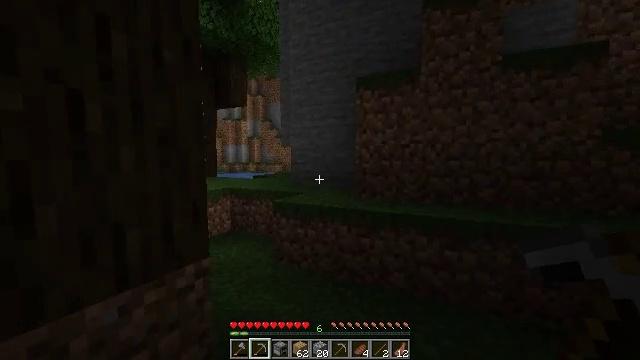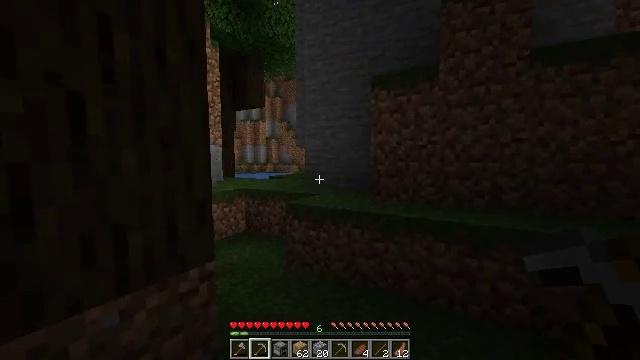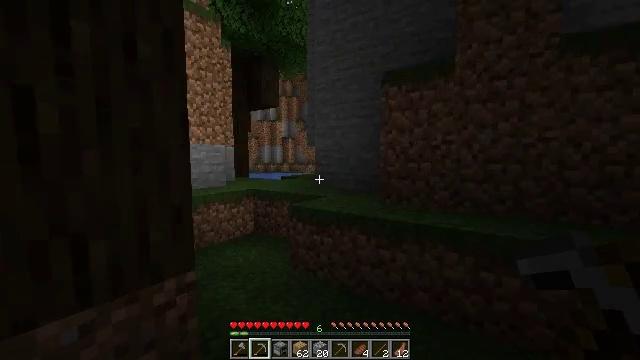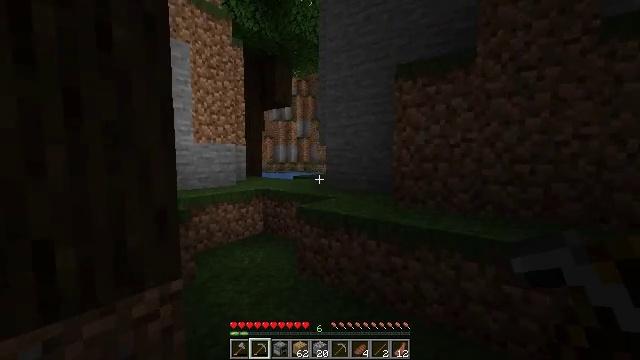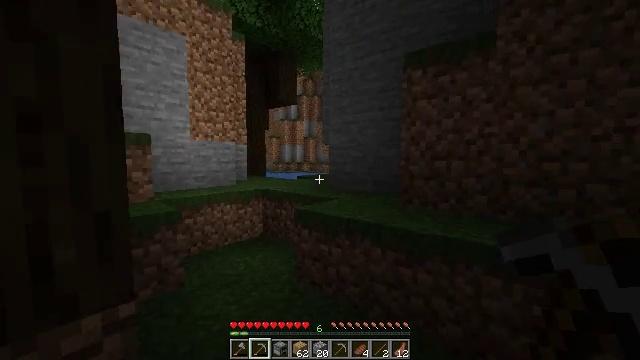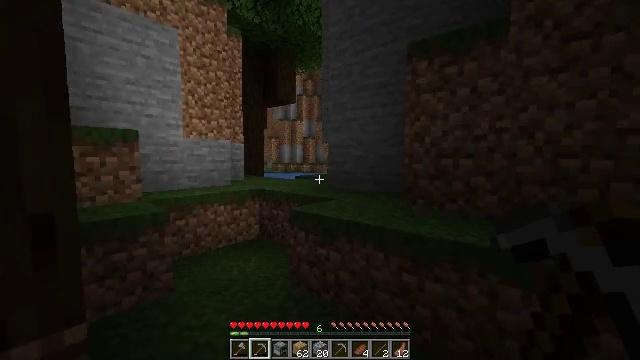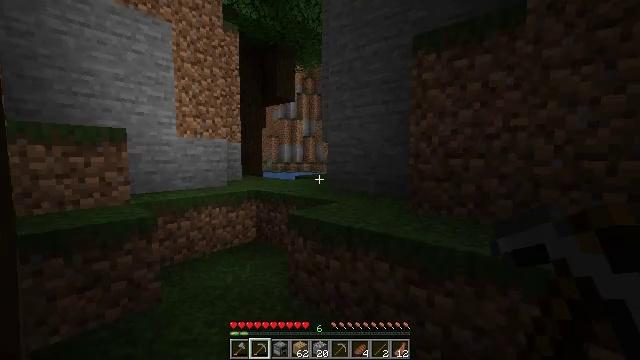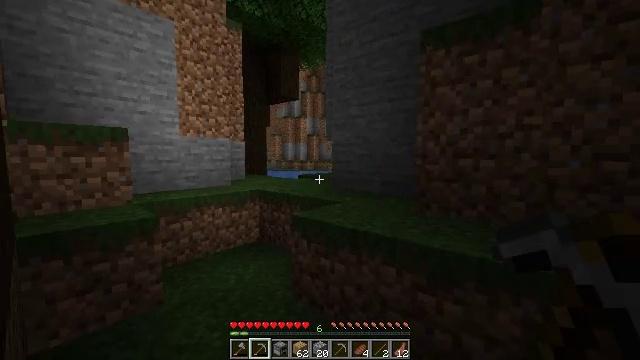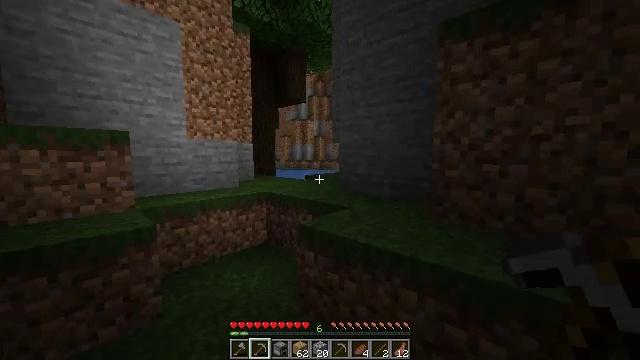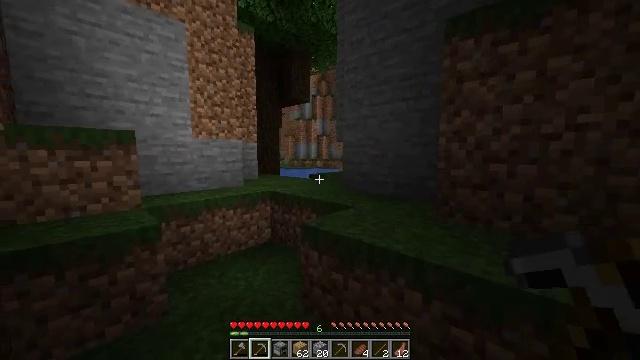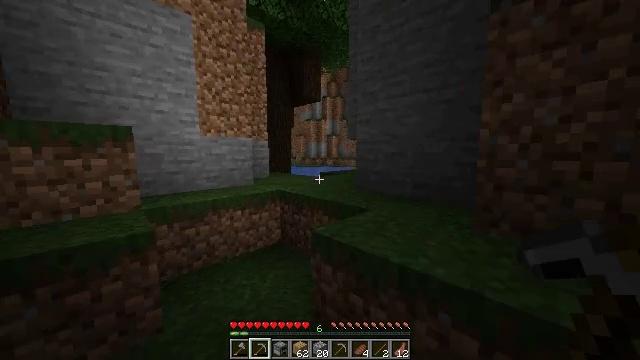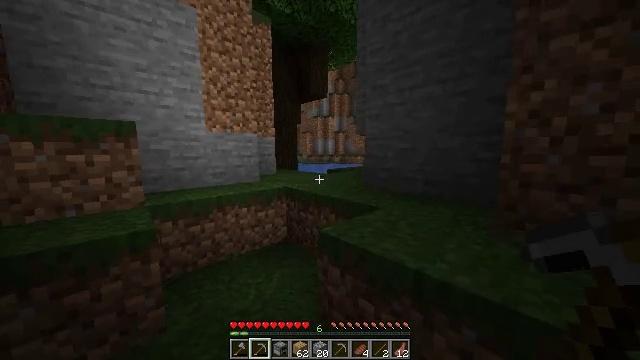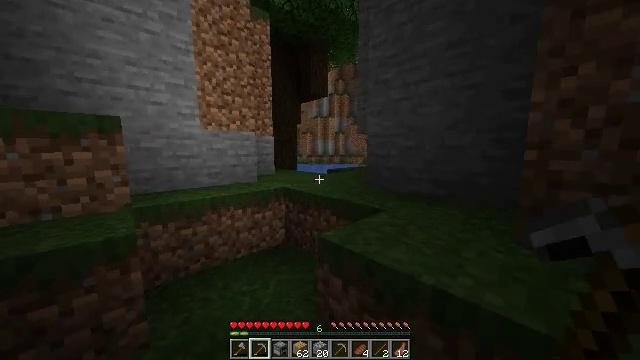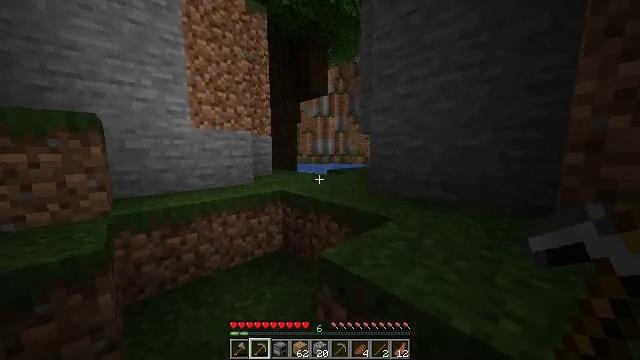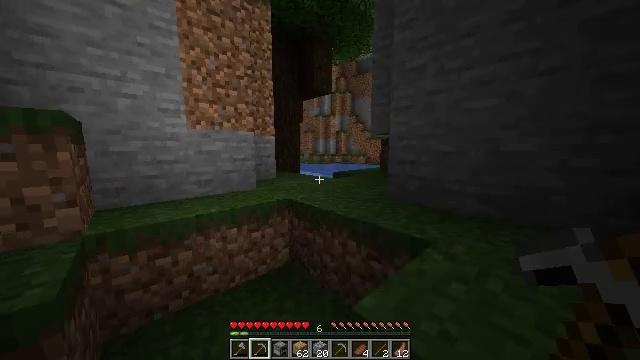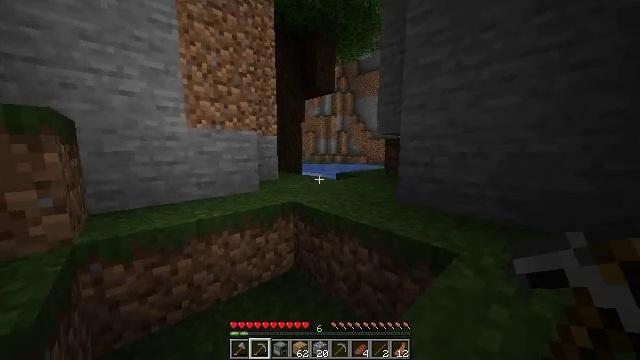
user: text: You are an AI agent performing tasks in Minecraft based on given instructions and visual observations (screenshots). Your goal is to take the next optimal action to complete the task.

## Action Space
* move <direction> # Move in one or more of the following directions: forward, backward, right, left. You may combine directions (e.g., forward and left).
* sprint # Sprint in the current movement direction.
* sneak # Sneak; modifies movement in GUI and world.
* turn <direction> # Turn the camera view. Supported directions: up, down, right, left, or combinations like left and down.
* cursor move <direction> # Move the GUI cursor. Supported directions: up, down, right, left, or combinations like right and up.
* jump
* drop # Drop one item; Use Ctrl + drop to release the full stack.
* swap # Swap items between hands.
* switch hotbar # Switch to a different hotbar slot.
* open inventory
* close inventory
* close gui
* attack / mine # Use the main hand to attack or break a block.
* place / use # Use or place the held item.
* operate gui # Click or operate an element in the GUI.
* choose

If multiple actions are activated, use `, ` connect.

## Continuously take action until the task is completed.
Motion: motion action
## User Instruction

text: Mine the dead bush in the desert.
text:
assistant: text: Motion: move forward and move right, turn left
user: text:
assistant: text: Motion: move forward, turn left
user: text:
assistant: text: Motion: move forward, turn left
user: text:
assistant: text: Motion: move forward, turn left
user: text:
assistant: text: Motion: move forward
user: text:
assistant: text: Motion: move forward
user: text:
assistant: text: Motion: move forward, sprint
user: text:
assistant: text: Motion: move forward, sprint, turn left
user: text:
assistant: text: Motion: move forward, sprint
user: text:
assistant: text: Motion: move forward, sprint, turn left
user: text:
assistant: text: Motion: move forward, turn left
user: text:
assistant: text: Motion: move forward
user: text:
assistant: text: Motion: move forward and move left
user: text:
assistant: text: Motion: move forward and move left
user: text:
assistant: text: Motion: move forward and move left
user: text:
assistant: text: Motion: move forward and move left, turn right
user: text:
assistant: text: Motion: move forward and move left, turn right
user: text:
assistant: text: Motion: move forward and move left, turn right
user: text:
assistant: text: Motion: move forward and move left, turn right
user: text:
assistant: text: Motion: move forward, turn right
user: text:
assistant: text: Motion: move forward, turn right, jump
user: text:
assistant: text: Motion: move forward, turn right, jump
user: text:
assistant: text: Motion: move forward, jump
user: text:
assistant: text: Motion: move forward, jump
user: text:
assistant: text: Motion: move forward
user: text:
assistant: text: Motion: move forward
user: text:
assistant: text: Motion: move forward
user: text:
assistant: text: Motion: move forward, turn right
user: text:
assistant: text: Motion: move forward, turn right
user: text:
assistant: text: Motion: move forward, turn right